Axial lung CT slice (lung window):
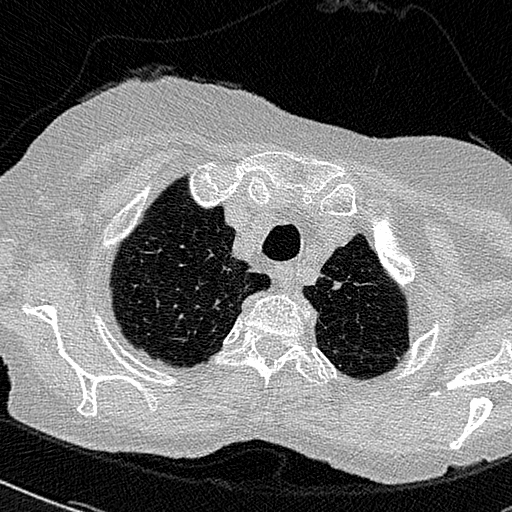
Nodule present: no